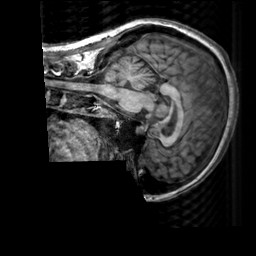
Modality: T1w
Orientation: sagittal
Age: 46
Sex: female
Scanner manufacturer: siemens
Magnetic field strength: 3 T
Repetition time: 2.3 s
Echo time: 0.00303 s